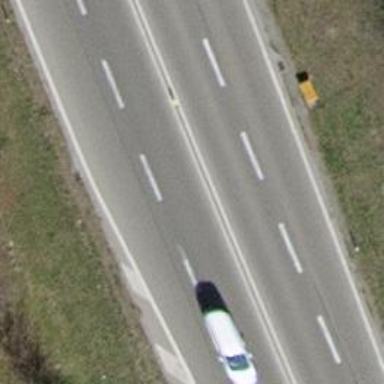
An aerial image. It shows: Asphalt motorway categorized as trunk road.